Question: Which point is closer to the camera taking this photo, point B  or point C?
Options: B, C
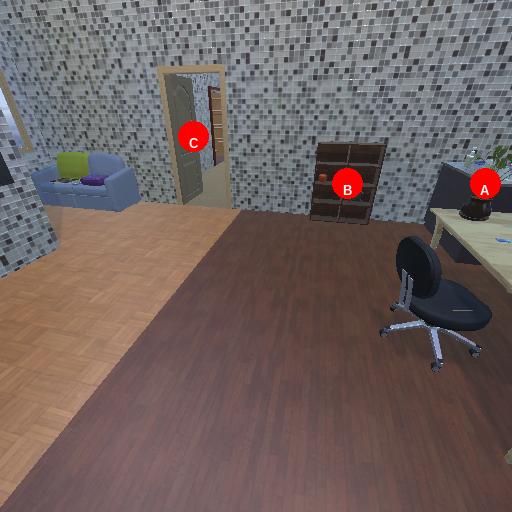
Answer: B